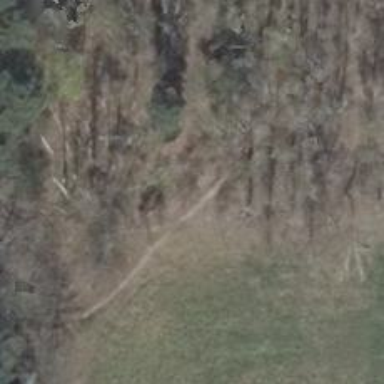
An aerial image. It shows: Ground path.